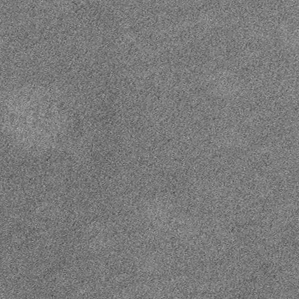
Label: frost